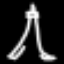
Label: The Eiffel Tower